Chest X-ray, PA view. Patient: 63 years old, sex M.
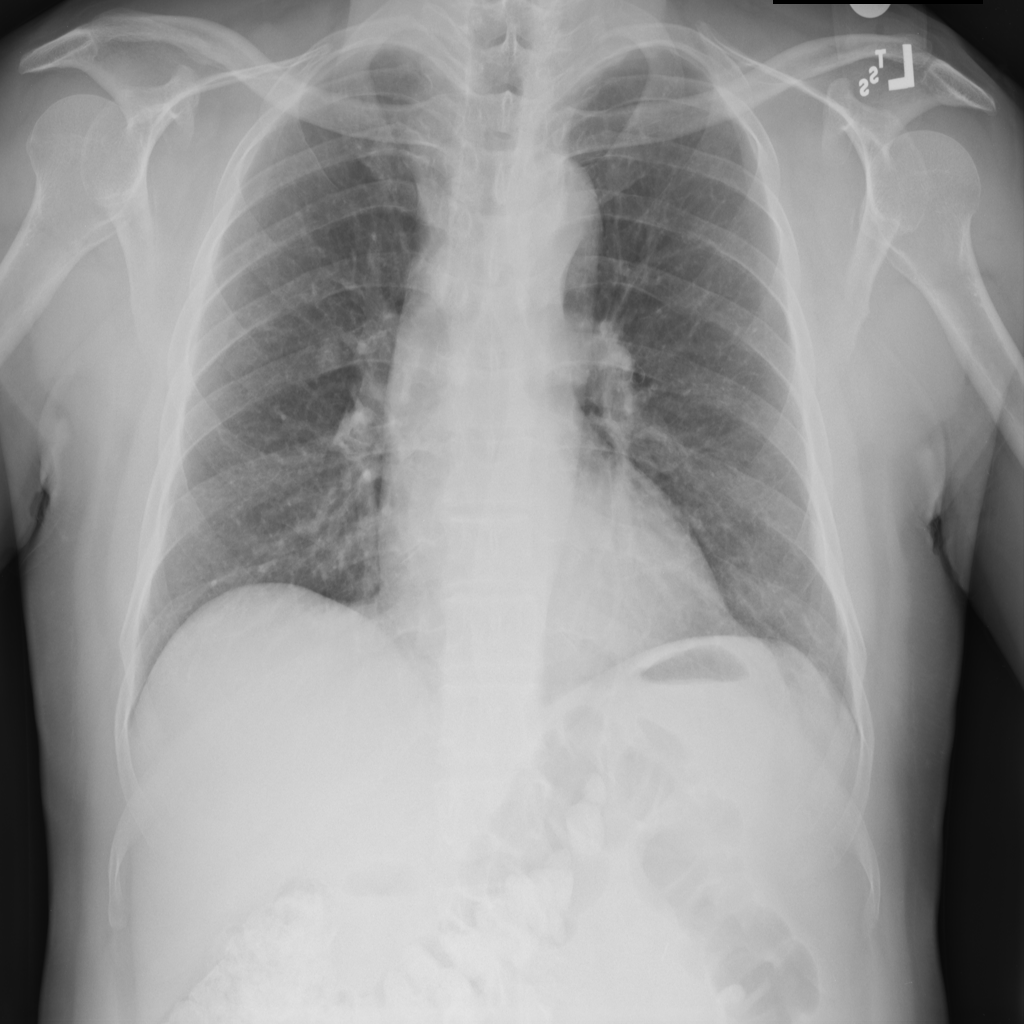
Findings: No Finding